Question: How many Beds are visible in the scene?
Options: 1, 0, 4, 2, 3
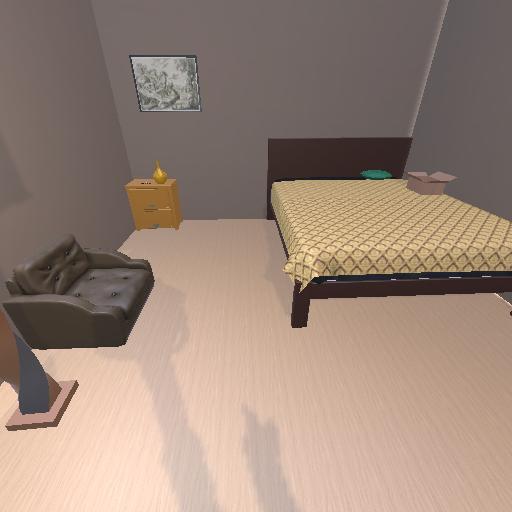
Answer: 1